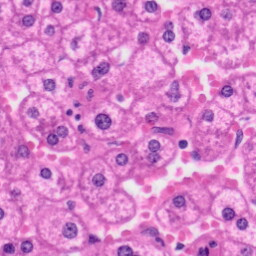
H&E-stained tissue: Liver